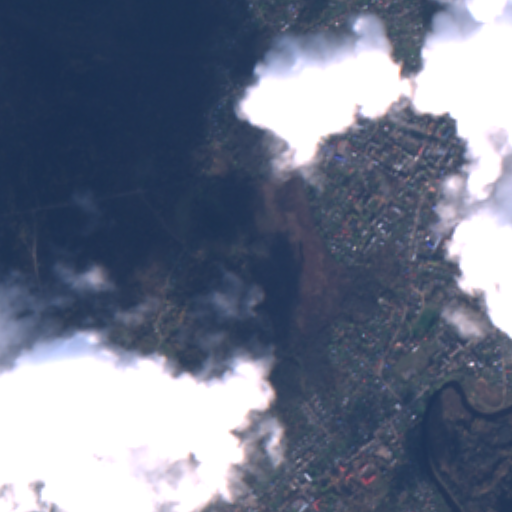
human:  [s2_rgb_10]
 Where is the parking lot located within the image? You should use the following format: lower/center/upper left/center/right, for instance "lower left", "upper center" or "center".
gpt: The parking lot is located in the right of the image.
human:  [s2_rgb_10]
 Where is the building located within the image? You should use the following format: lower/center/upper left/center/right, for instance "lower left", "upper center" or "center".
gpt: There is no building in the image.